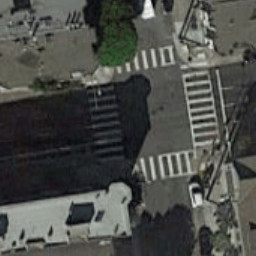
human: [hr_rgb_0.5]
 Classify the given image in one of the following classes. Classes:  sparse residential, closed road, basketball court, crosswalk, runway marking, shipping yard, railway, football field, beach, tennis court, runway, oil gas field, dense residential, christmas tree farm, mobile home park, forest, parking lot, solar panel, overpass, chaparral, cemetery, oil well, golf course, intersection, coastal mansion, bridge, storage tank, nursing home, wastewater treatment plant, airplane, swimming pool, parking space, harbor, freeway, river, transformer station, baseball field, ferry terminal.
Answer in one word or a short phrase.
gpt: crosswalk